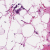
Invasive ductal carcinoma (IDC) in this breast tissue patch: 0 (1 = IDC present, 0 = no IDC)